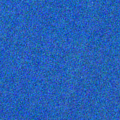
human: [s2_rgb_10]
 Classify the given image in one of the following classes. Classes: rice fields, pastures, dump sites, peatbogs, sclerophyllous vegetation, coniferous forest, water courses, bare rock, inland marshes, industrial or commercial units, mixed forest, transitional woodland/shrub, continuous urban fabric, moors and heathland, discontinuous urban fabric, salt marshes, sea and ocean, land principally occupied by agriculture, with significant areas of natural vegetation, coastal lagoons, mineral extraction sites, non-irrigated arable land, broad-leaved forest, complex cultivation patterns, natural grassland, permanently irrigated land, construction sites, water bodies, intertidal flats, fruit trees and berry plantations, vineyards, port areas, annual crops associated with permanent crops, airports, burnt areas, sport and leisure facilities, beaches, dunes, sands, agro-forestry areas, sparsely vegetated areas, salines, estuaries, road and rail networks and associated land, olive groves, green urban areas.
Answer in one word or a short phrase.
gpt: sea and ocean